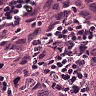
Metastatic tissue present: yes